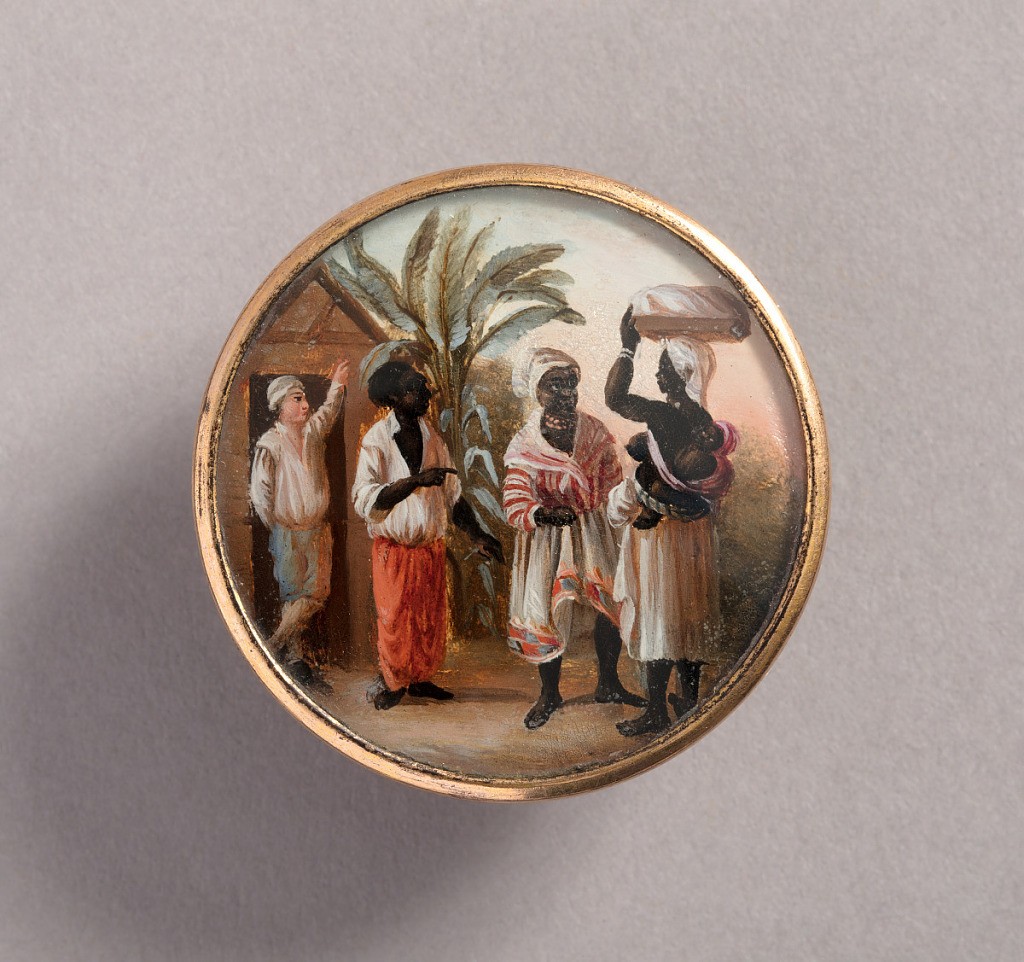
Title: Button
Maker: Agostino Brunias, Italian, ca. 1730–1796
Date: late 18th century
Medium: Gouache paint on ivory verre fixé (affixed to) glass, ivory (backing), gilt metal
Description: Button depicting scene with four figures in a landscape with palm trees. At left, a light-skinned man at entrance of a hut, as black-skinned man and woman, dressed in Western style working clothes, converse with another woman who wears only a skirt, carrying a child on her back and a package on her head.